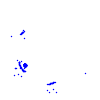
Particle: pion